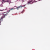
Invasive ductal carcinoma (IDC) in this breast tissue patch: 1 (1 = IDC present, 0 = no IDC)